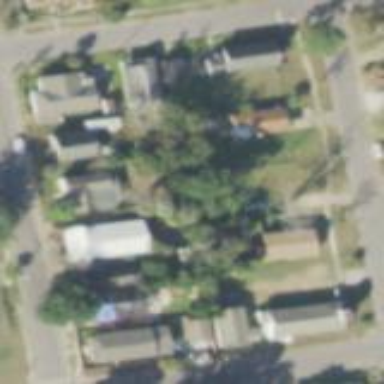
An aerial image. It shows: Residential area consisting of single-family homes.